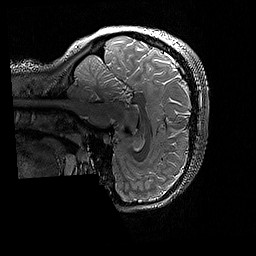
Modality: T2w
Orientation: sagittal
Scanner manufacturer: siemens
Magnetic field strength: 3 T
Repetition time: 3.2 s
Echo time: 0.428 s